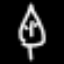
Label: leaf